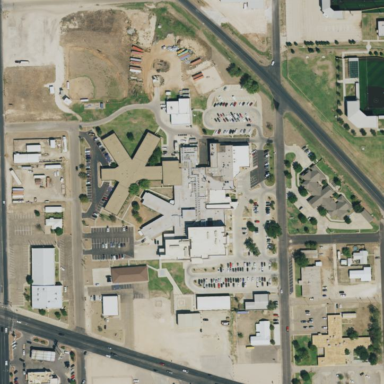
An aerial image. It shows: Healthcare facility identified as hospital.